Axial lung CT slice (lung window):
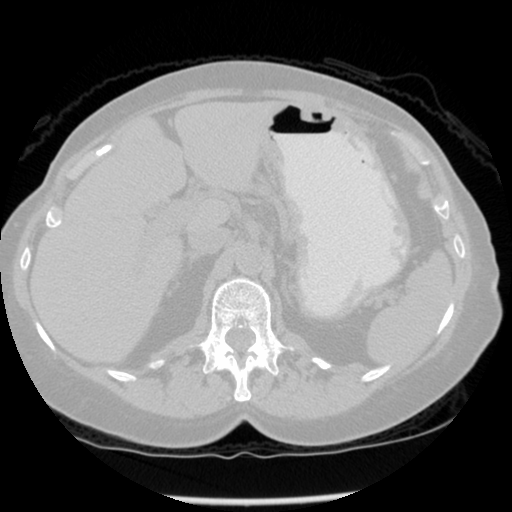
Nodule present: no